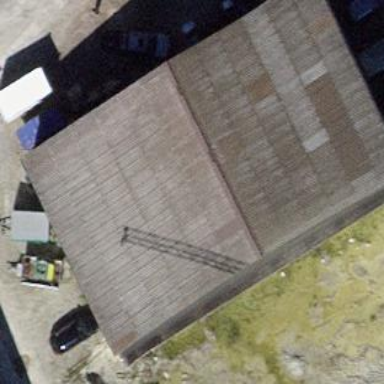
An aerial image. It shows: Industrial building.